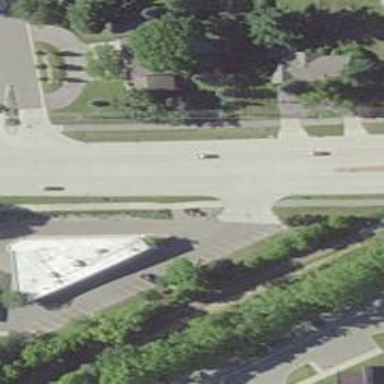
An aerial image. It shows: Secondary road.